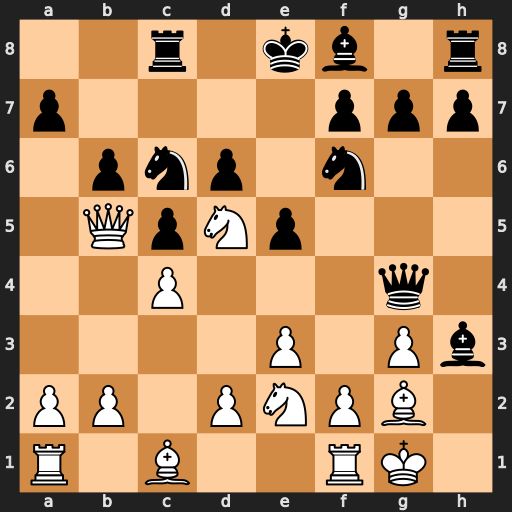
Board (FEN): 2r1kb1r/p4ppp/1pnp1n2/1QpNp3/2P3q1/4P1Pb/PP1PNPB1/R1B2RK1
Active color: w
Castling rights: k
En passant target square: -
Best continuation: Nxf6+ gxf6 Bxc6+